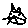
Label: cat